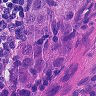
Metastatic tissue present: yes